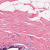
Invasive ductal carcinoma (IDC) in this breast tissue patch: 0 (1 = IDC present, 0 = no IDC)